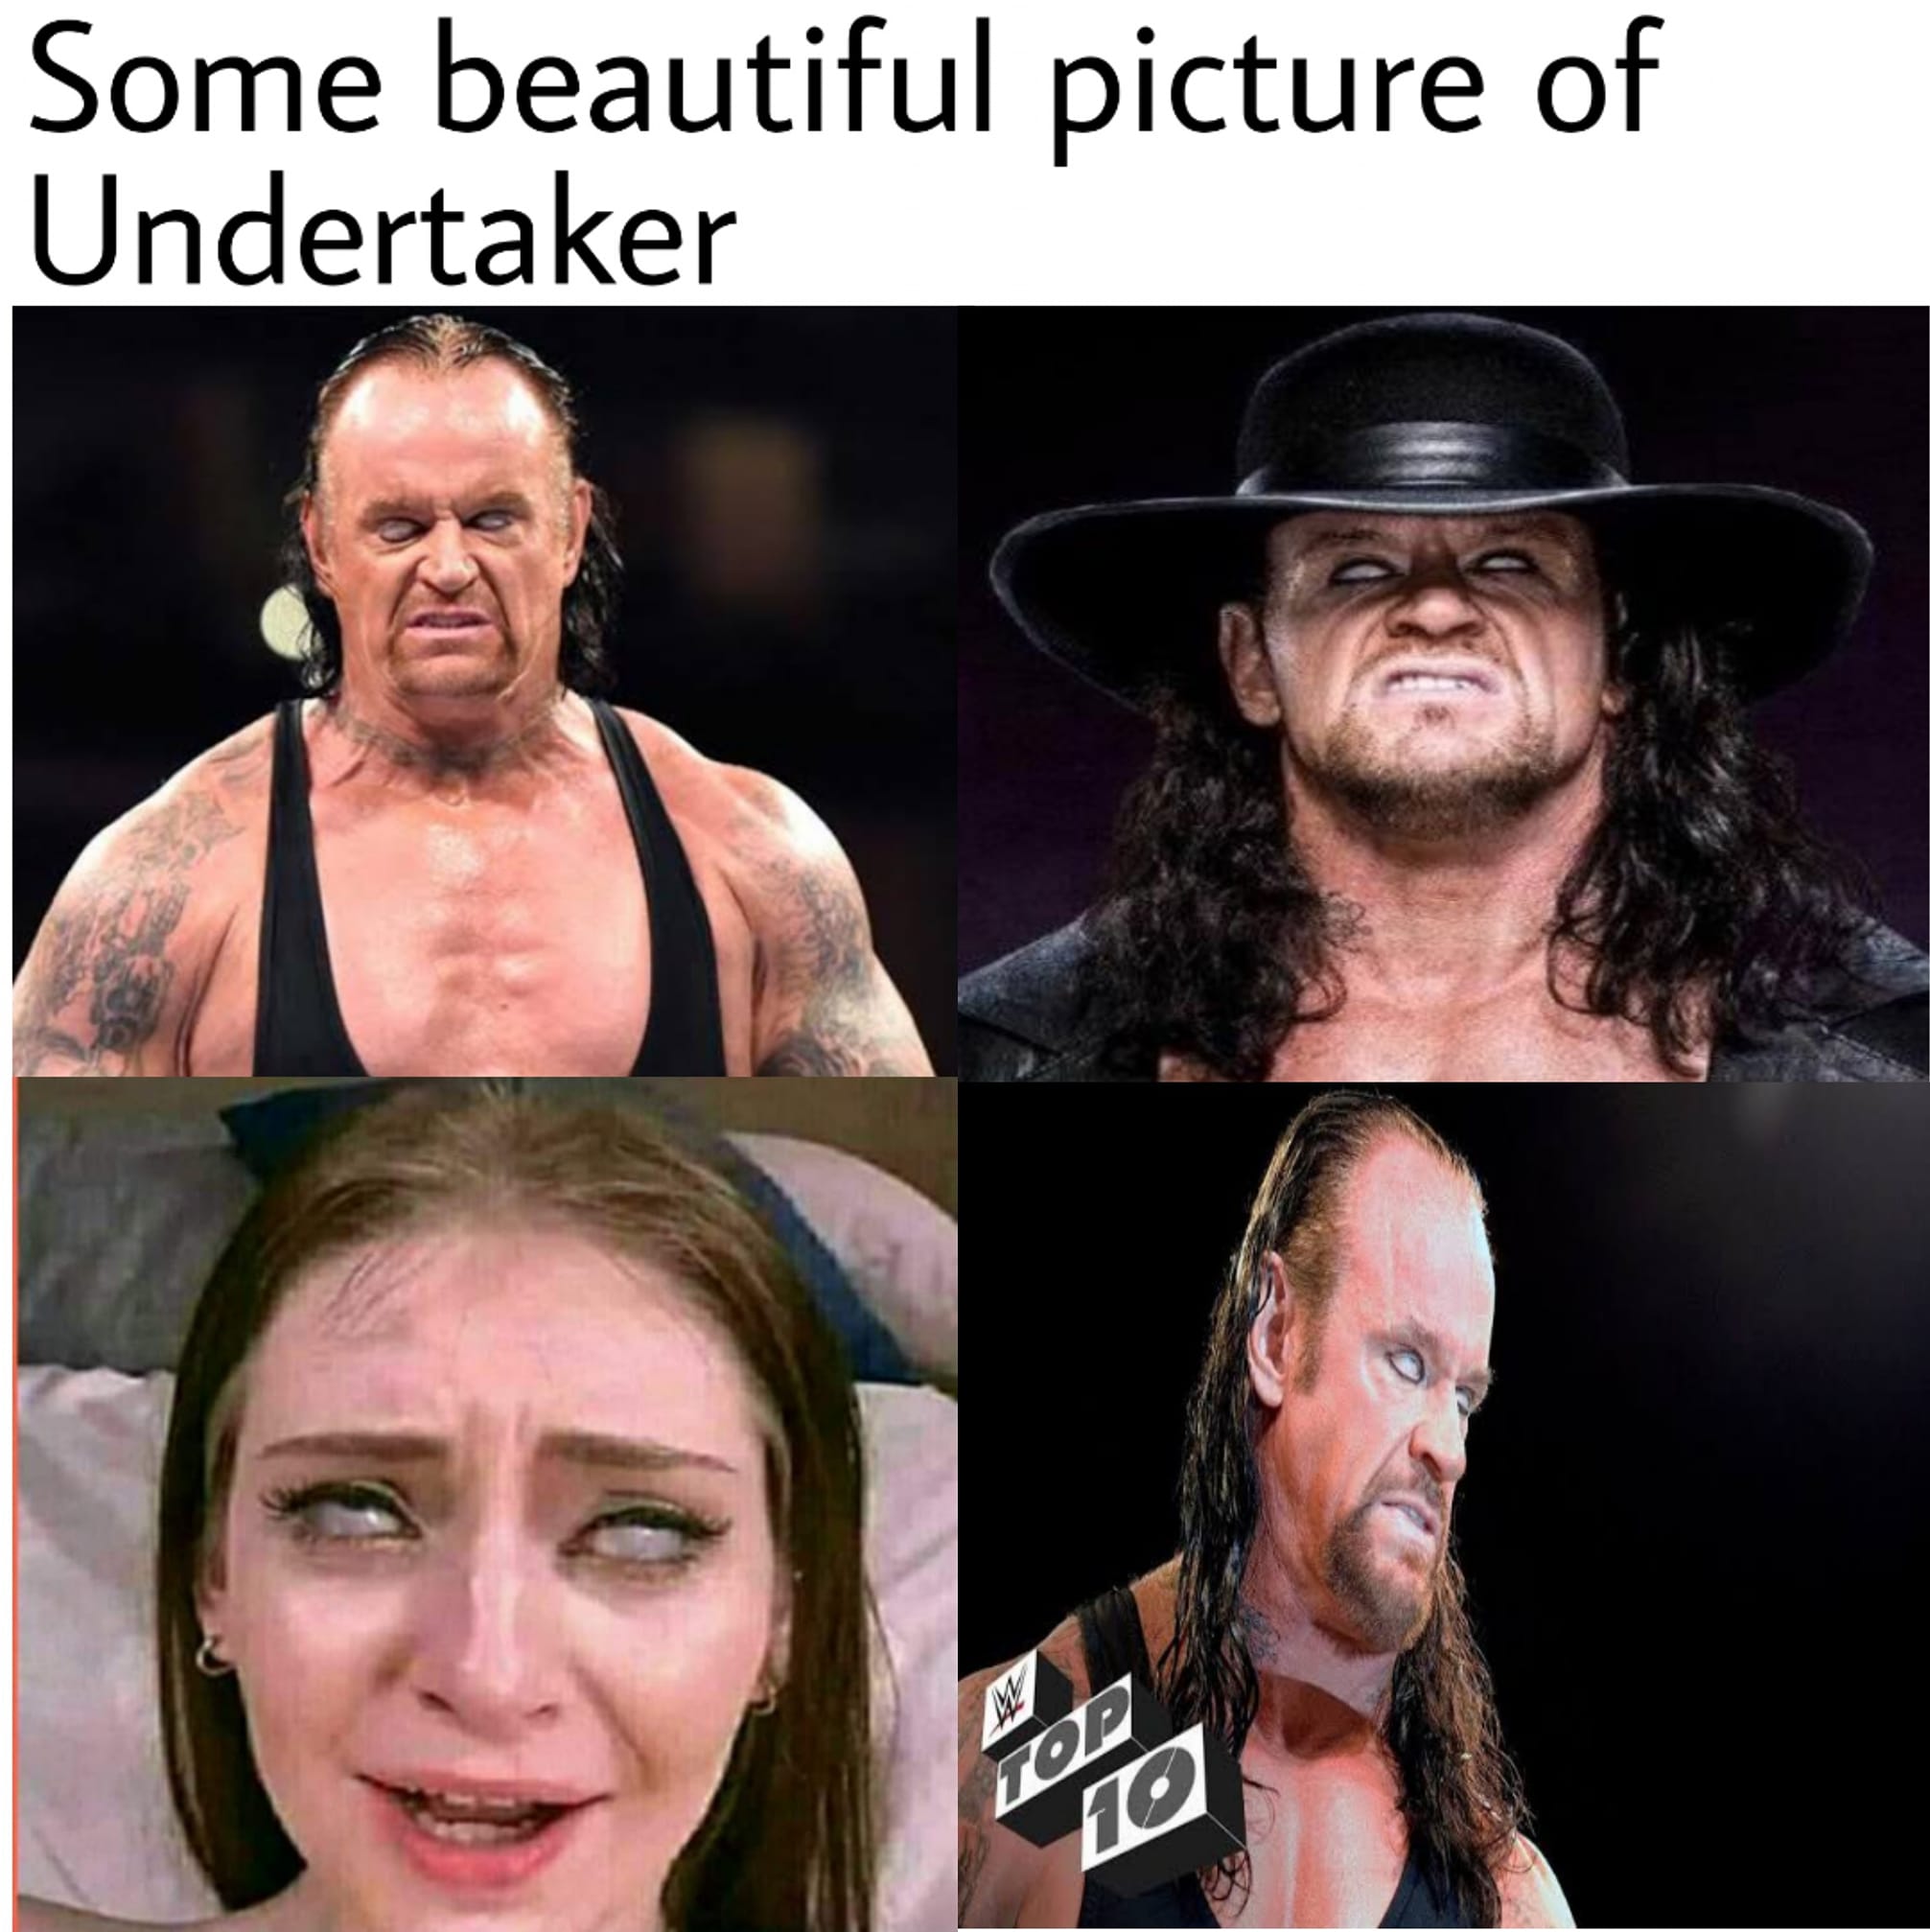
Caption: Some beautiful picture of Undertaker
Label: hate